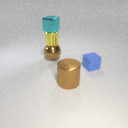
small blue rubber cube to the right of large brown metal sphere